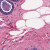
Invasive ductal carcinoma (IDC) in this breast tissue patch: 0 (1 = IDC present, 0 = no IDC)